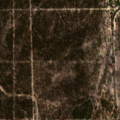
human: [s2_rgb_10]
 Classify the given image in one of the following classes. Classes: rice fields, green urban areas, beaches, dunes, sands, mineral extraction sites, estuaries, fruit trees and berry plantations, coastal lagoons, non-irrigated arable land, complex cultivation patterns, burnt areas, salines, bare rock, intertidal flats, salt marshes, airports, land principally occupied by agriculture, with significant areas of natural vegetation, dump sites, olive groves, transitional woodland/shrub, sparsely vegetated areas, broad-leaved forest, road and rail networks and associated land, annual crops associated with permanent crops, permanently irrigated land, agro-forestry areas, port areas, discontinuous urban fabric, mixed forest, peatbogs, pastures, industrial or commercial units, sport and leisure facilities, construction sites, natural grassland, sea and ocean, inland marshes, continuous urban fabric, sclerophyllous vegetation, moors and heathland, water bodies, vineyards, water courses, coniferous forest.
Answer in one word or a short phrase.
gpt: coniferous forest